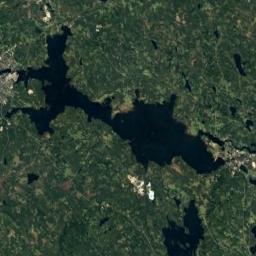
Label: lake